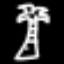
Label: palm tree